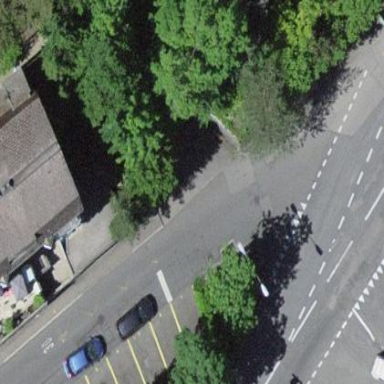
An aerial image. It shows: Parking area with surface.